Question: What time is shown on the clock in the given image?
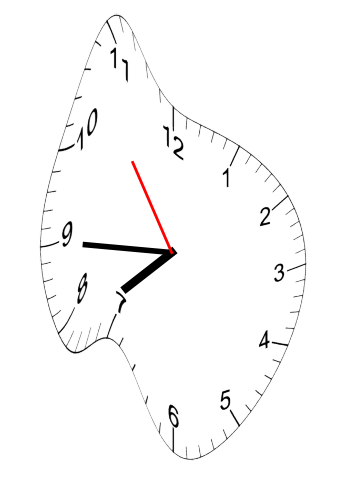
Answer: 07:44:54